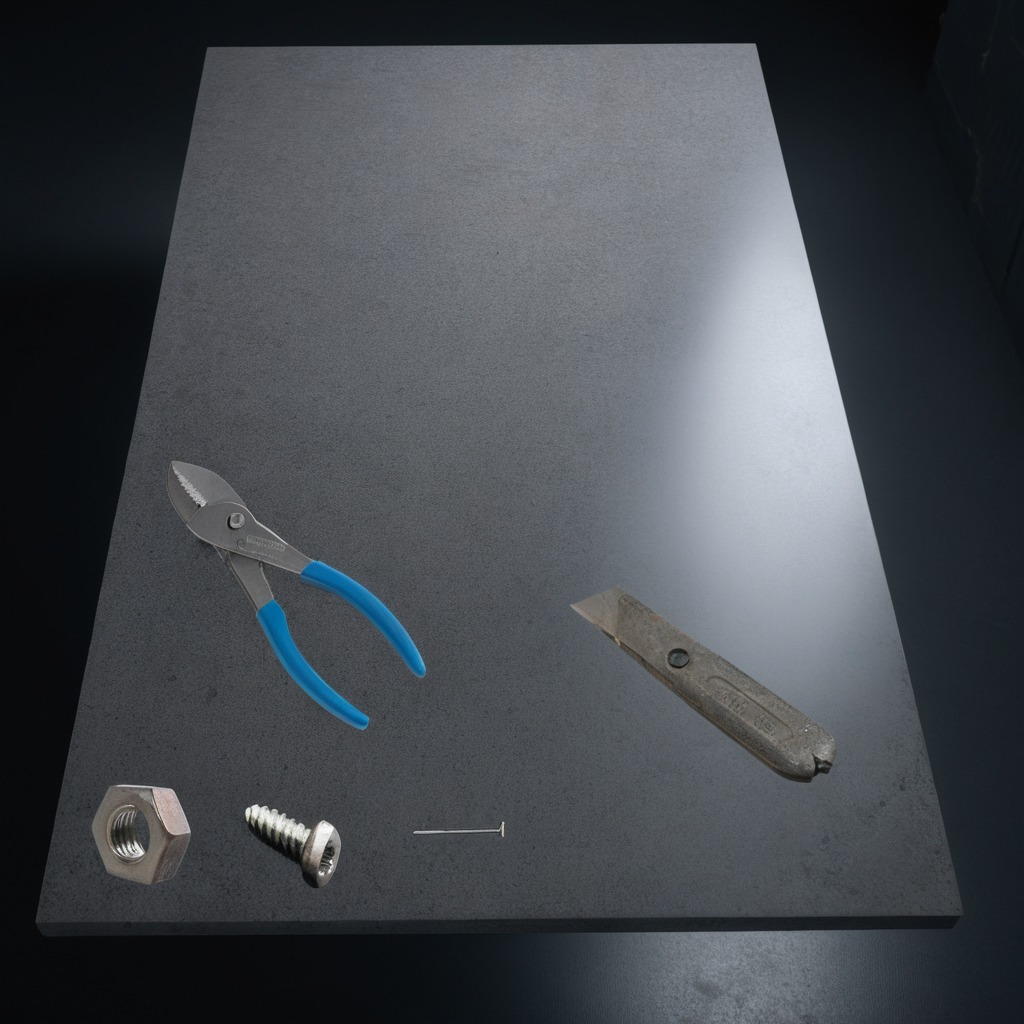
A utility knife, a metal machine screw, an iron nail, pliers, and a metal nut are lying on a clean granite table inside a workshop at night.